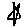
Label: star